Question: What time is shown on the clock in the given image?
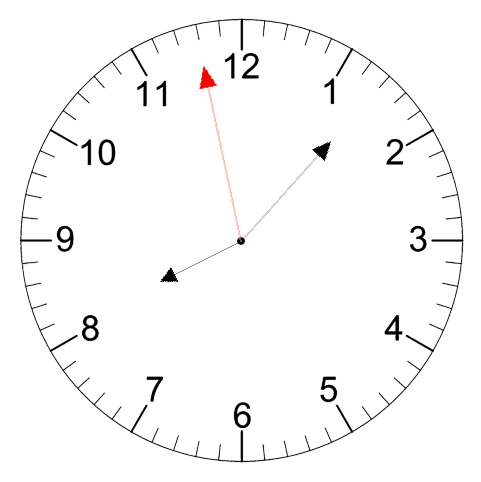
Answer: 08:06:58